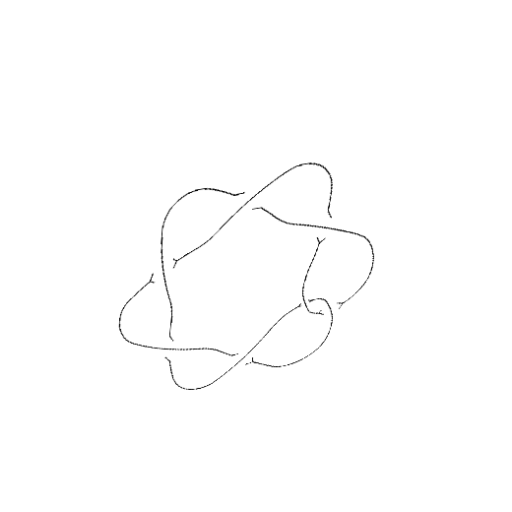
Crossing number: 7